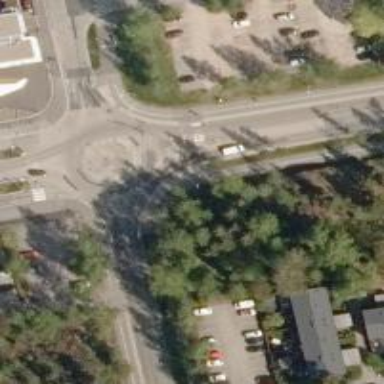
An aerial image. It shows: Asphalt footway with crossing that has island.